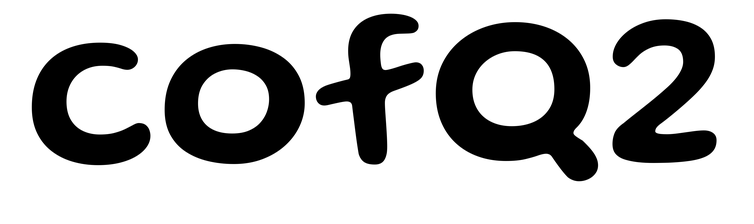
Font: Gluten_Medium